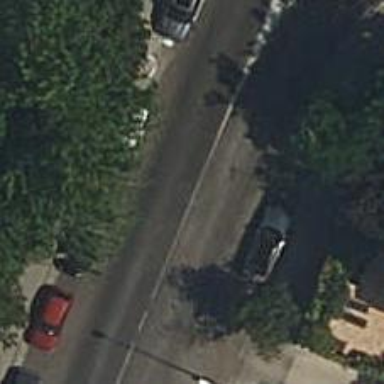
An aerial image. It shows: Asphalt road in residential area.